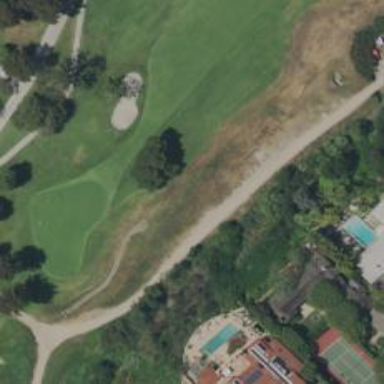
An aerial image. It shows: Pathway for golf carts.